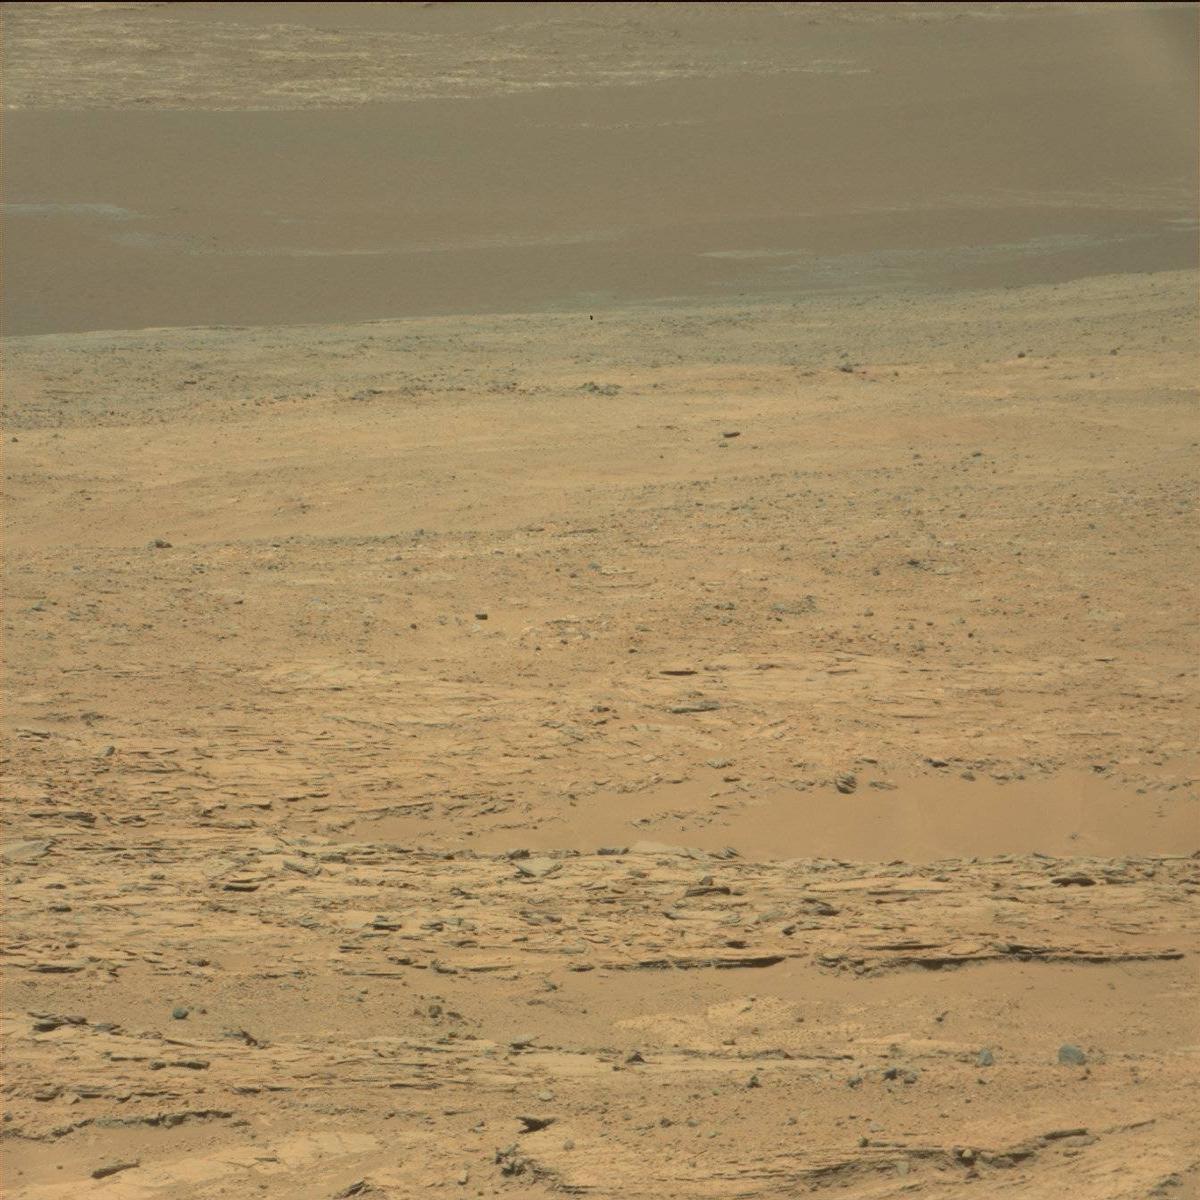
Terrain classes present: Bedrock, Ridge, Rock, Sand / Soil